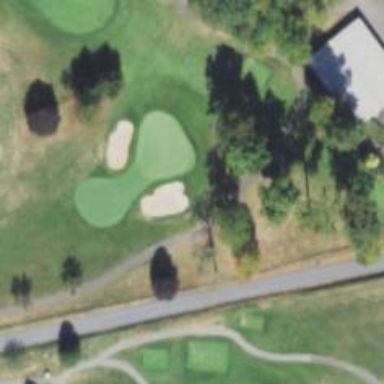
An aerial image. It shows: Path for both road and golf.